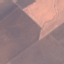
Land use / land cover class: AnnualCrop